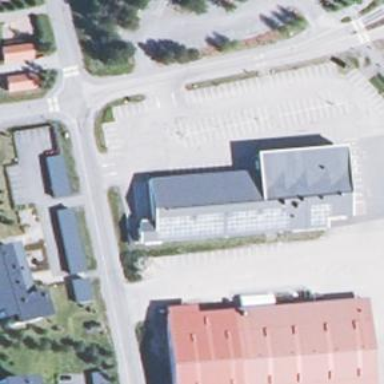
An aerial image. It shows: Retail building housing supermarket.